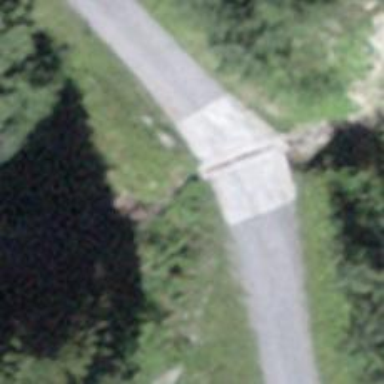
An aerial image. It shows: Culvert tunnel.